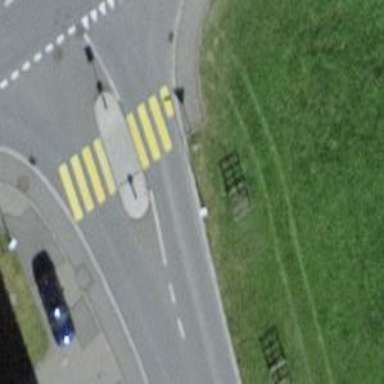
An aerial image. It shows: Uncontrolled crossing with zebra marking and crossing island.